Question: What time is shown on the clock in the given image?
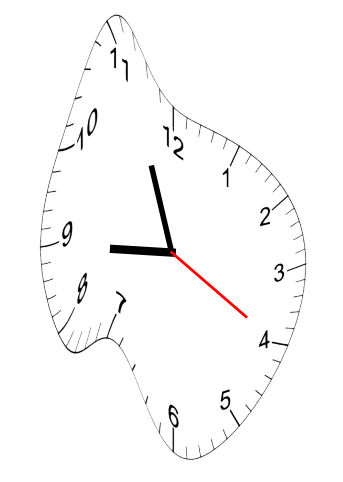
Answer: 08:56:20